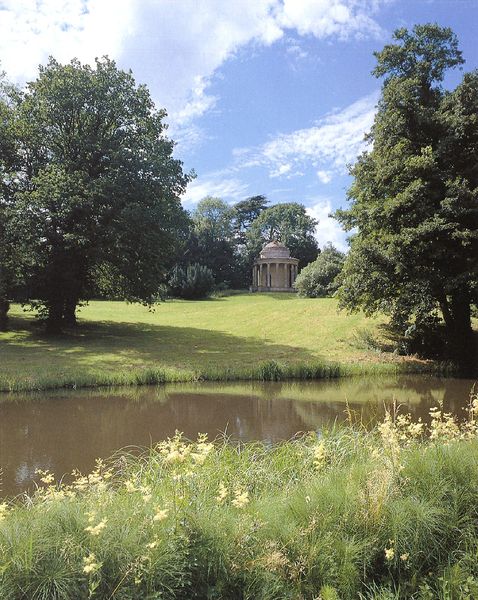
Titel: Tempel, Temple de l’Antique de la Vertu, im Tal Champs Elysées
Künstler: William Kent
Standort: Stowe (EU - GB - Buckinghamshire)
Schlagwörter: wasser, bäume, fluss, landschaft, englischer garten, tempietto